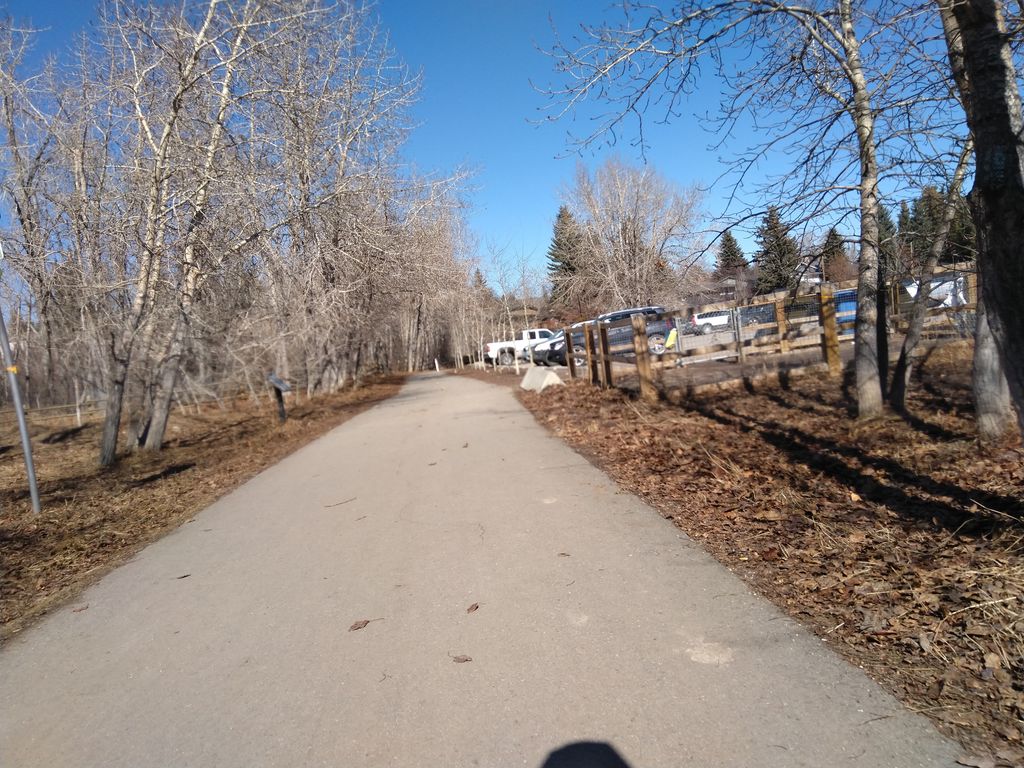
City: calgary